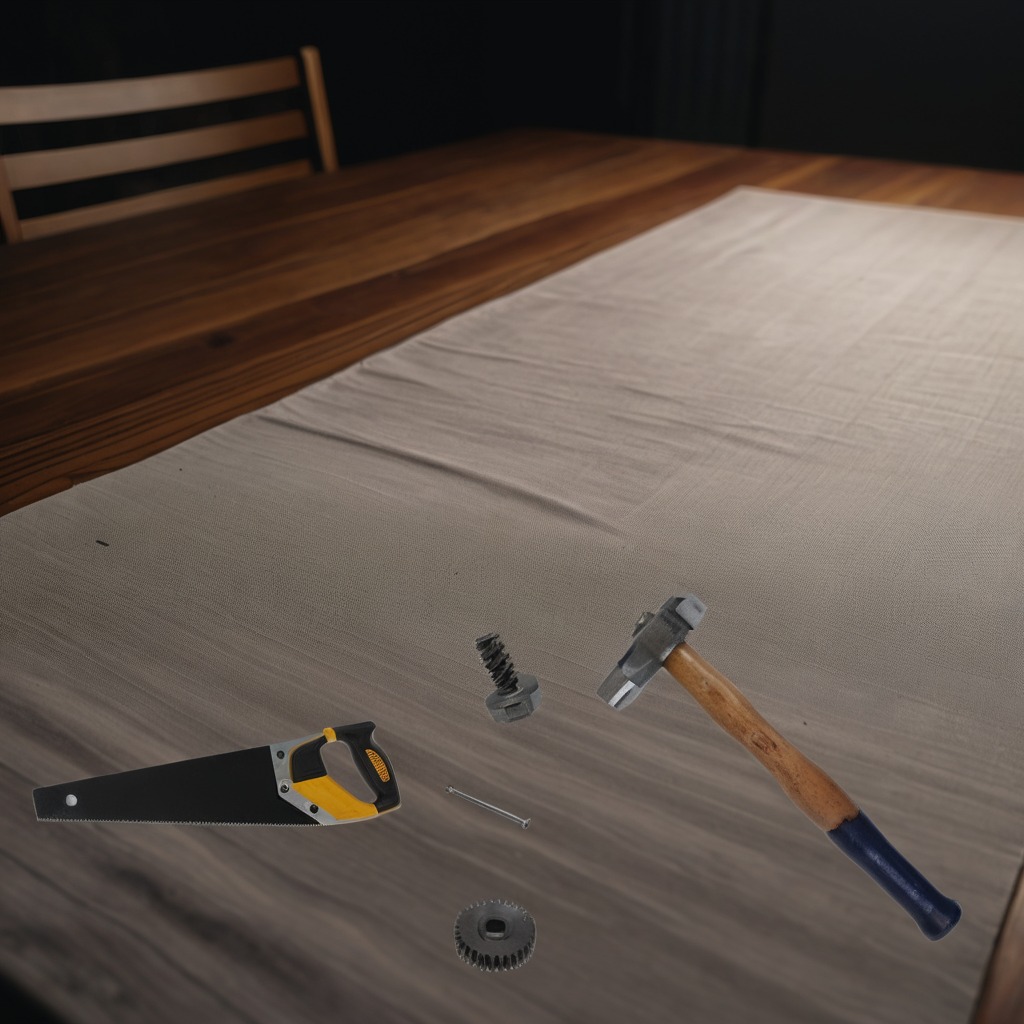
A steel gear with teeth, a hammer, an iron nail, a metal machine screw, and a handheld metal saw are lying on the wooden table.